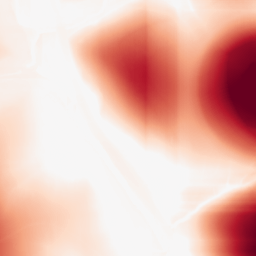
Category: morphological
Decomposition family: rolling_ball
Decomposition parameters: radius: 100
Upsampling method: quartic
Upsampling parameters: scale: 2
Upsampling scale: 2